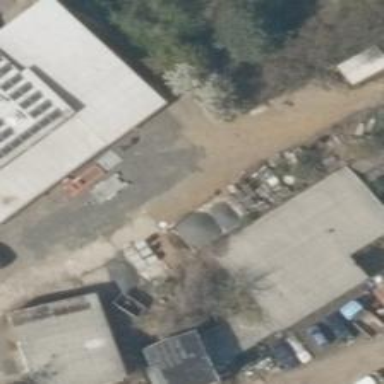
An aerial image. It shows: Shed.